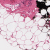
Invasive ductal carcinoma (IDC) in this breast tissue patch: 0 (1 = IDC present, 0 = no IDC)